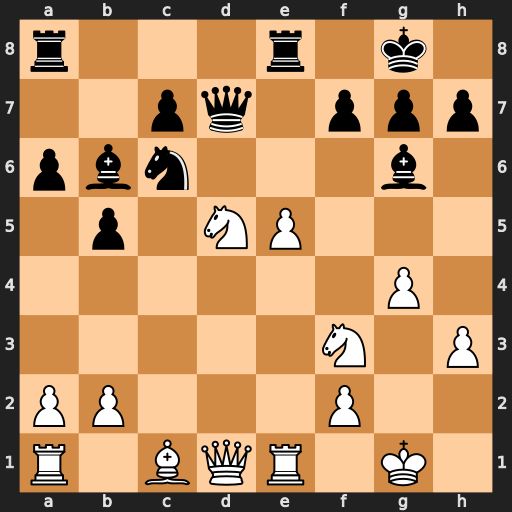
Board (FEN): r3r1k1/2pq1ppp/pbn3b1/1p1NP3/6P1/5N1P/PP3P2/R1BQR1K1
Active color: w
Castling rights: -
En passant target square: -
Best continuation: Nf6+ gxf6 Qxd7